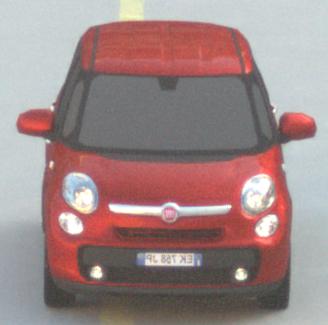
Make: Fiat
Model: 500L 1.4 16V
Detailed model: 500L (199)
Model produced from: 2012/10
Model produced until: 2017/05
Doors: 5
Color: red
Road condition: dry road
Daytime: sunrise or sunset
Contrast: low contrast